Question: The layout file
'''
<?xml version="1.0" encoding="utf-8"?>
<LinearLayout xmlns:android="http://schemas.android.com/apk/res/android"
android:id="@+id/MyLL"
android:layout_width="fill_parent"
android:layout_height="wrap_content"
android:orientation="horizontal" >
<RadioGroup
android:layout_width="fill_parent"
android:layout_height="wrap_content"
android:orientation="horizontal" >
<RadioButton
android:layout_width="fill_parent"
android:layout_height="wrap_content"
android:layout_weight="1"
android:layout_gravity="center"
android:gravity="center" />
<RadioButton
android:layout_width="fill_parent"
android:layout_height="wrap_content"
android:layout_weight="1"
android:layout_gravity="center"
android:gravity="center" />
</RadioGroup>
</LinearLayout>
'''
results in the two RadioButtons splitting the horizontal space equally.
That is good, but rather than having them flush to the left, I would like them to be centered. Why is 'android:gravity="center"' not giving this effect?
I have tried this question <URL>. I can't argue against an answer that is neither elegant nor efficient--as long as it works.
But that trick does not work with RadioButtons. The RadioGroup must be the direct parent of a collection of RadioButtons for them to uncheck each other when clicked.
With the XML declarations above I am getting the first of the sketches below. I am not looking for any of the first three, but for the fourth.

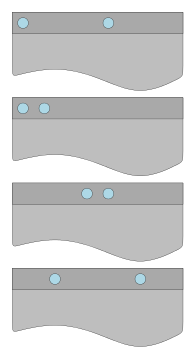
Answer: Okay, so sad news, the 'RadioButton' class is actually hard-coded that the radio drawable will be aligned to the left. The only solution I've found is to subclass RadioButton and handle positioning a Drawable on your own.
<URL>